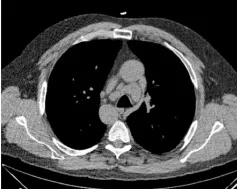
A, b, c, d, e, f, g: CT images obtained in July 2019. . (a, b): Axial and Coronal CT images show numerous enlarged mediastinal and paratracheal lymph nodes (arrows).
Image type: radiology (ct)